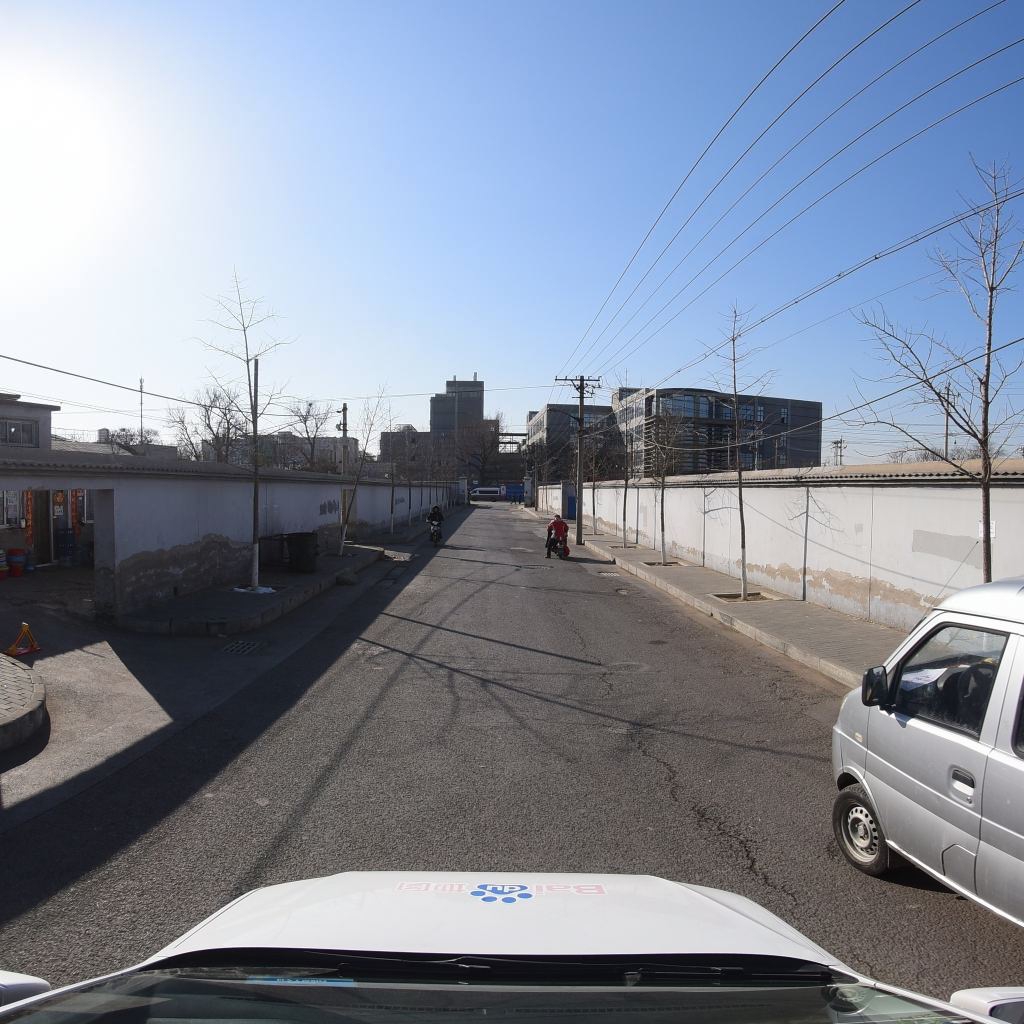
Region: Fengtai
Road damage annotations: manhole cover, longitudinal crack, longitudinal crack, longitudinal crack, pothole, transverse crack